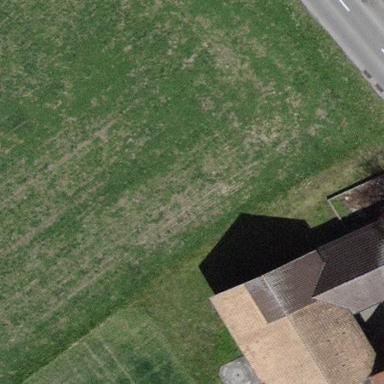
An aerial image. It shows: Farm auxiliary building.